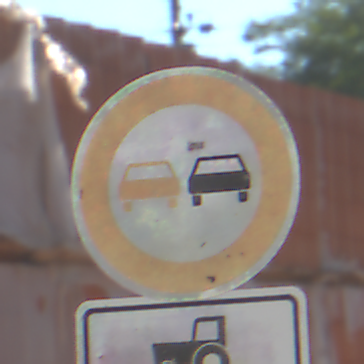
Verkehrszeichen: Ueberholverbot
Zusatzzeichen unten: SonstigeOderMehrspurigeFahrzeuge1
Umgebung: Outdoor, Nature
Tageszeit: MorningAfternoon
Wetter: Clear
Licht: Natural
Jahreszeit: Summer
Kontrast: HighContrast